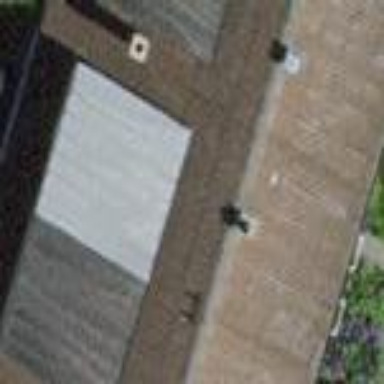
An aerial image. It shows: Terrace building.